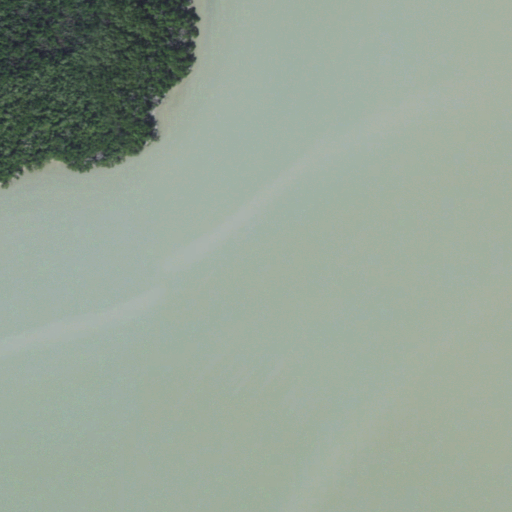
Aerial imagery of island in Florida named Rookery Island containing open water and woody wetlands